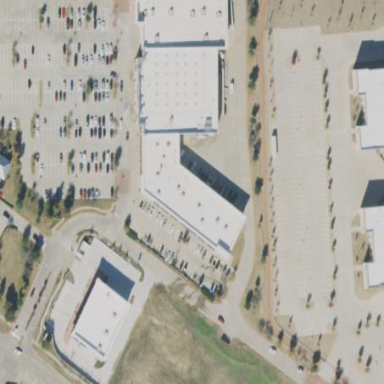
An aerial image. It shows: Retail building.